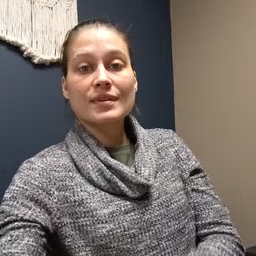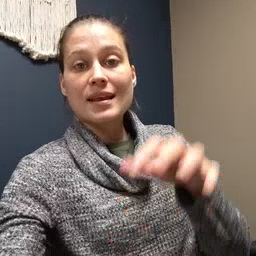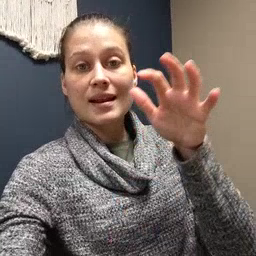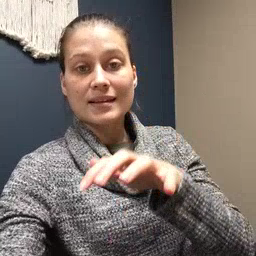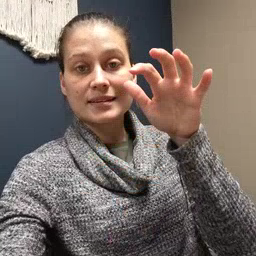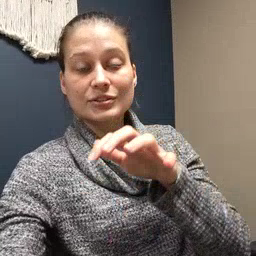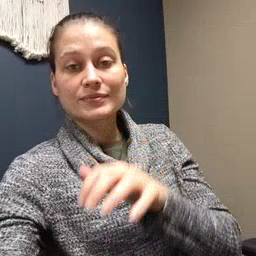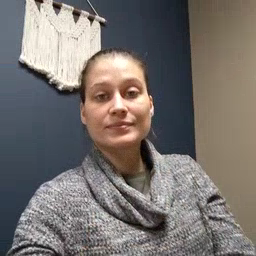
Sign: alligator